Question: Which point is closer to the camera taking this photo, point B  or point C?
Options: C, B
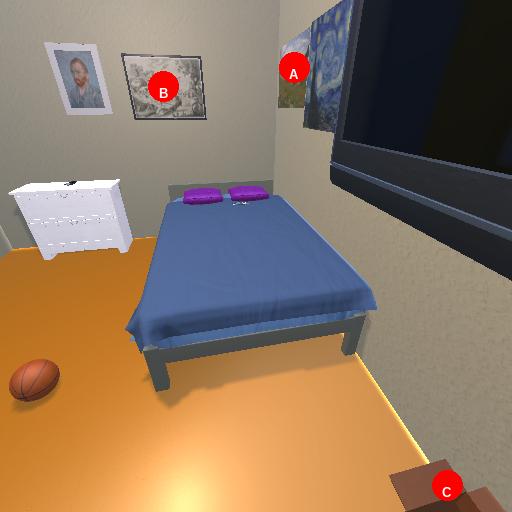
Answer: C